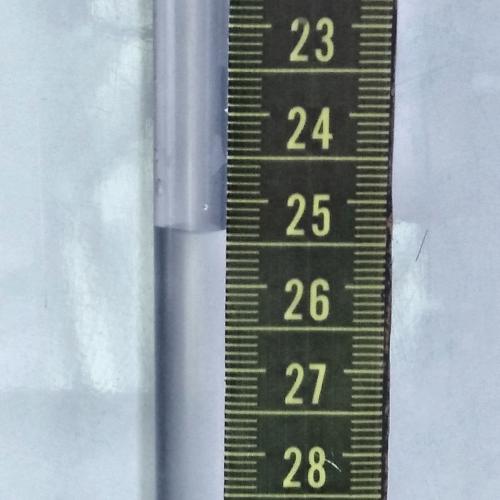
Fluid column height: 25.4 cm